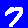
Digit: 7